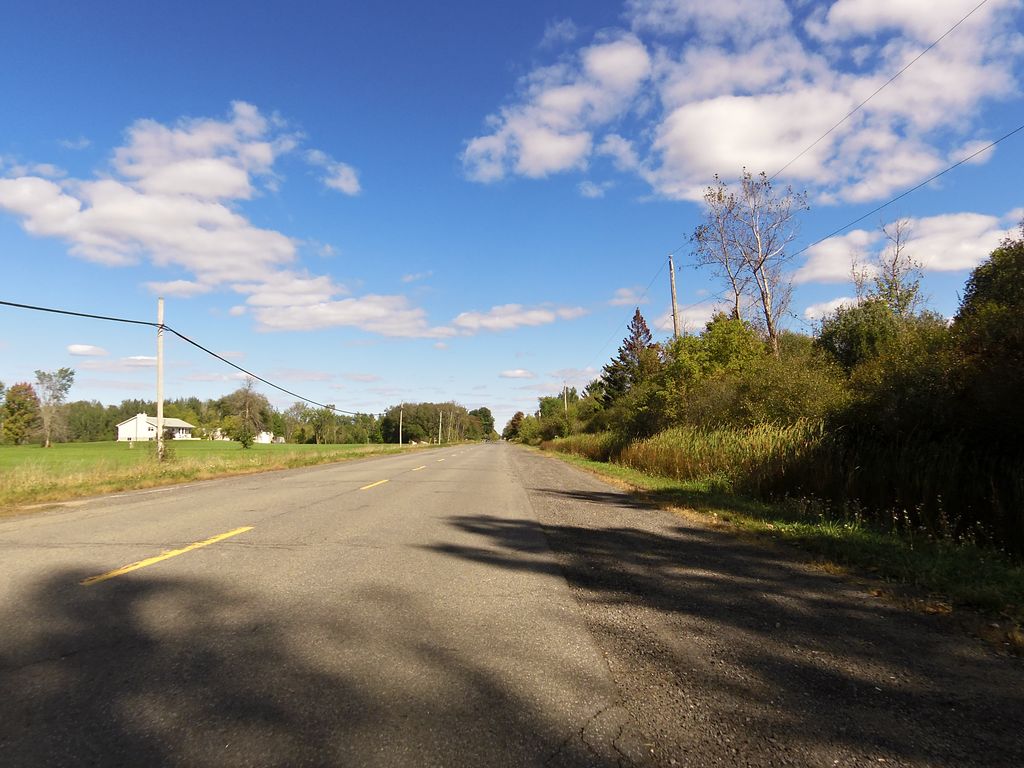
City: ottawa-gatineau